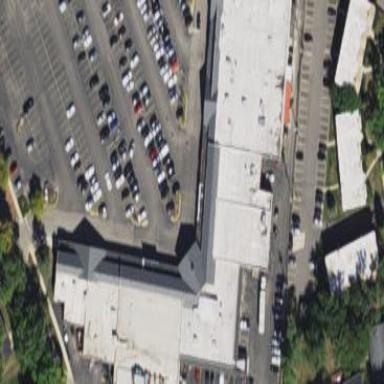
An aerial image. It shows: Retail building.